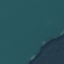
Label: SeaLake